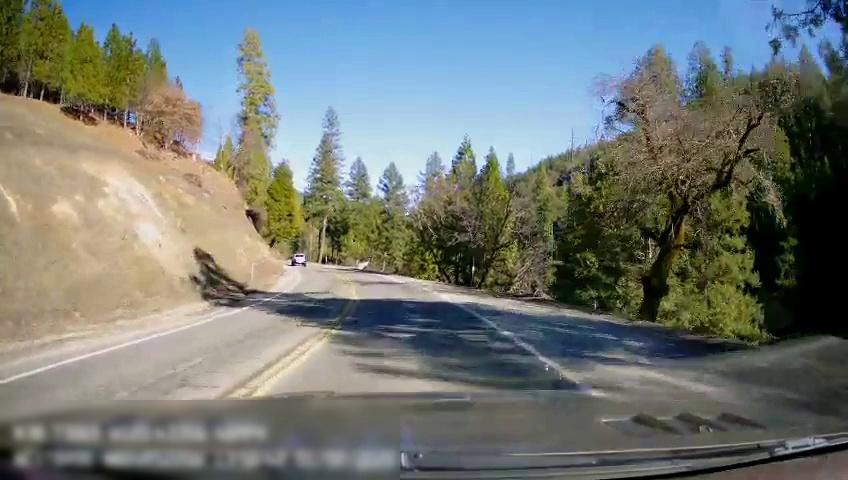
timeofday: Day
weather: Sunny
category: Drivable Space
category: Vehicles | SUV
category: Lanes | Alternate Lane
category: Lanes | Opposite Lane
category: Lanes | Current Lane
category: Lanes | Opposite Lane